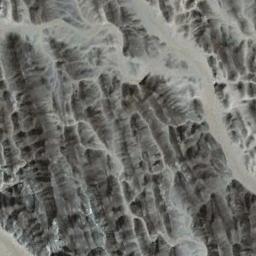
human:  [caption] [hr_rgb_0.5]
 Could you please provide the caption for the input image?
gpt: The mountain is consist of the bare land .

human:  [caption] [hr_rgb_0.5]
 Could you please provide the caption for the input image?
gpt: The mountains are winding and undulating .

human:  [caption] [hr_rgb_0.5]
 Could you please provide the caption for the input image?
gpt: Most of the area on this mountain is grey rock .

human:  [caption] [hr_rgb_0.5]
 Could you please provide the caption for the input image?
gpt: There are rivers and brown rocks on the mountain .

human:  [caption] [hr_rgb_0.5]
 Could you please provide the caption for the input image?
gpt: The folded mountain consists of a number of ridges and valleys .